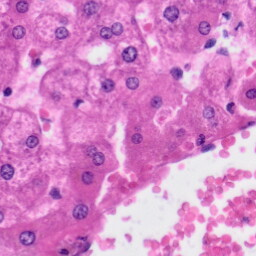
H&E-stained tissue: Liver